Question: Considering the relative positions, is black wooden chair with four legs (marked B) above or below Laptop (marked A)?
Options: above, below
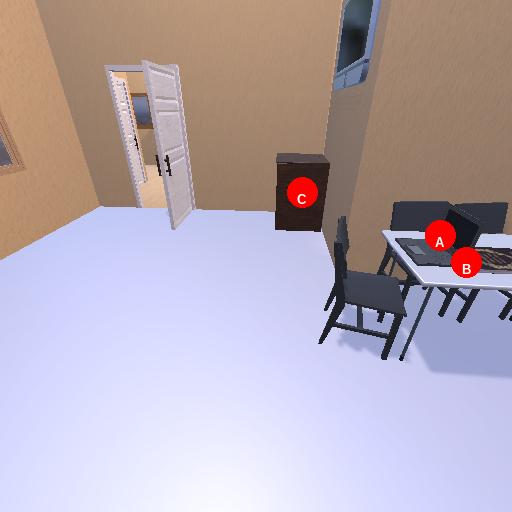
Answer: above